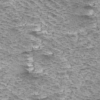
Label: not_dusty